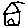
Label: house